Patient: sex M, age 76
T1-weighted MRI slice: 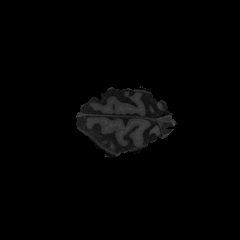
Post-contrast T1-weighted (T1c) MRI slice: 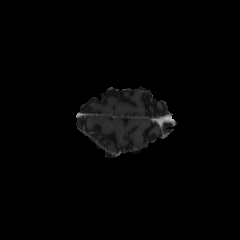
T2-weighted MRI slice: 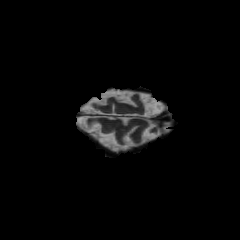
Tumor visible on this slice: no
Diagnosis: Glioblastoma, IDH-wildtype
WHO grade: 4